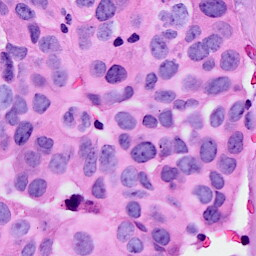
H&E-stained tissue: Breast